Current action and preconditions to check: path_clear

Your task: For each precondition in the list above, predict whether it will hold at this action.

Consider the current scene as observed from the mobile robot's camera, and analyze the predicted future states of all dynamic agents (e.g., people, animals, vehicles, or any moving entities) within the NEXT SECOND.

IMPORTANT: Only answer "very likely" if you are absolutely certain—based on strong, clear evidence—that a dynamic agent will violate the precondition in the predicted future state. Do NOT answer "very likely" for unlikely, ambiguous, or low-probability risks.

Ask yourself for each precondition: Is there a high probability, with clear and convincing evidence, that the predicted future states of any dynamic agent will interfere with the predicted future state of the currently executing action within the NEXT SECOND, causing that precondition to fail?

Assess the risk level based on these predictions. Use "likely" or "very likely" if motions create a clear risk of interference.

Use "neutral" or "improbable" if agents are nearby but their predicted paths are clearly diverging or non-conflicting.

Failure Risk Categories: "very improbable", "improbable", "neutral", "likely", "very likely"

Answer Format: Output ONLY the probability_of_failure value from these categories: "very improbable", "improbable", "neutral", "likely", "very likely"

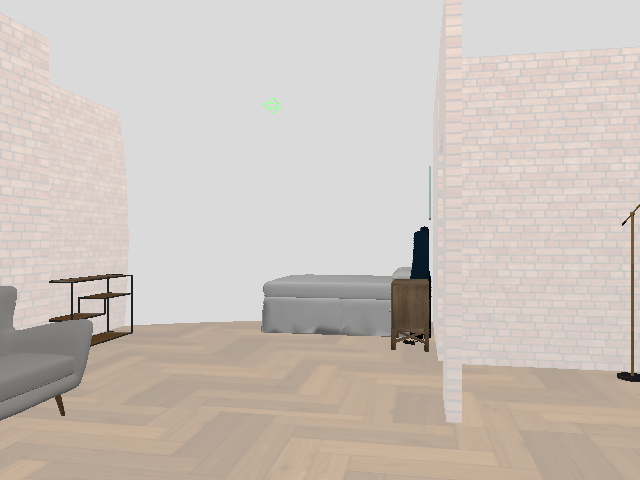

Answer: very improbable